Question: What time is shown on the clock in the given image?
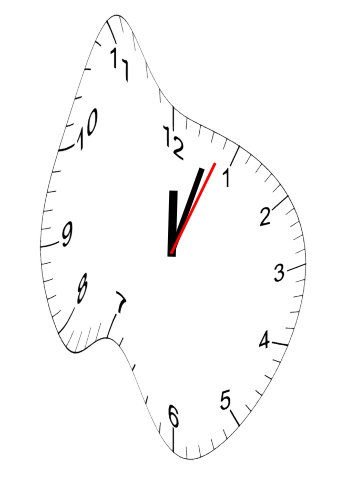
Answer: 12:03:04